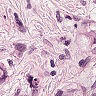
Metastatic tissue present: yes